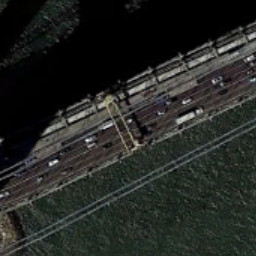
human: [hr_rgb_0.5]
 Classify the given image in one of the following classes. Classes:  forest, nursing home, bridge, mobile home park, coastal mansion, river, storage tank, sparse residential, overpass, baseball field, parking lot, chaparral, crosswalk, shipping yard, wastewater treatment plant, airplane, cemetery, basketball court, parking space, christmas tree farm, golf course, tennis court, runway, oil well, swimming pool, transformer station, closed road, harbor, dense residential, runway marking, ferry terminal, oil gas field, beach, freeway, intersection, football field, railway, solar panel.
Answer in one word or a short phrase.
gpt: bridge